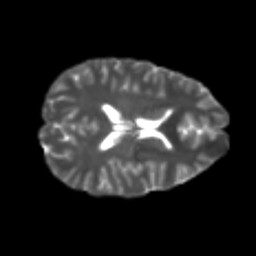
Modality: T2w
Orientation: axial
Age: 21
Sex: female
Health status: healthy
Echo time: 0.074 s